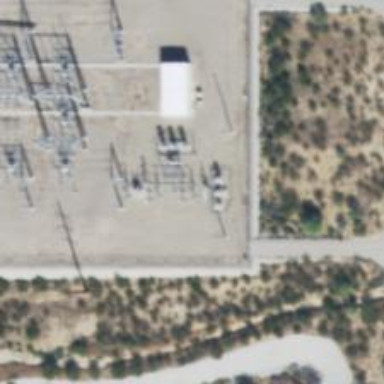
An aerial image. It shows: Switch used for power control.